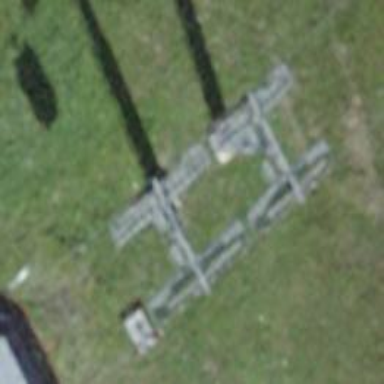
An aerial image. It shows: Pylon for aerialway.